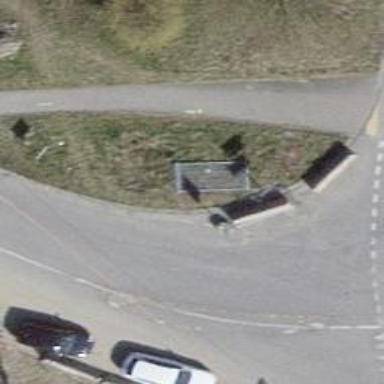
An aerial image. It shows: Marked crossing on footway. The crossing has visible markings.